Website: home-depot
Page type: order-tracking
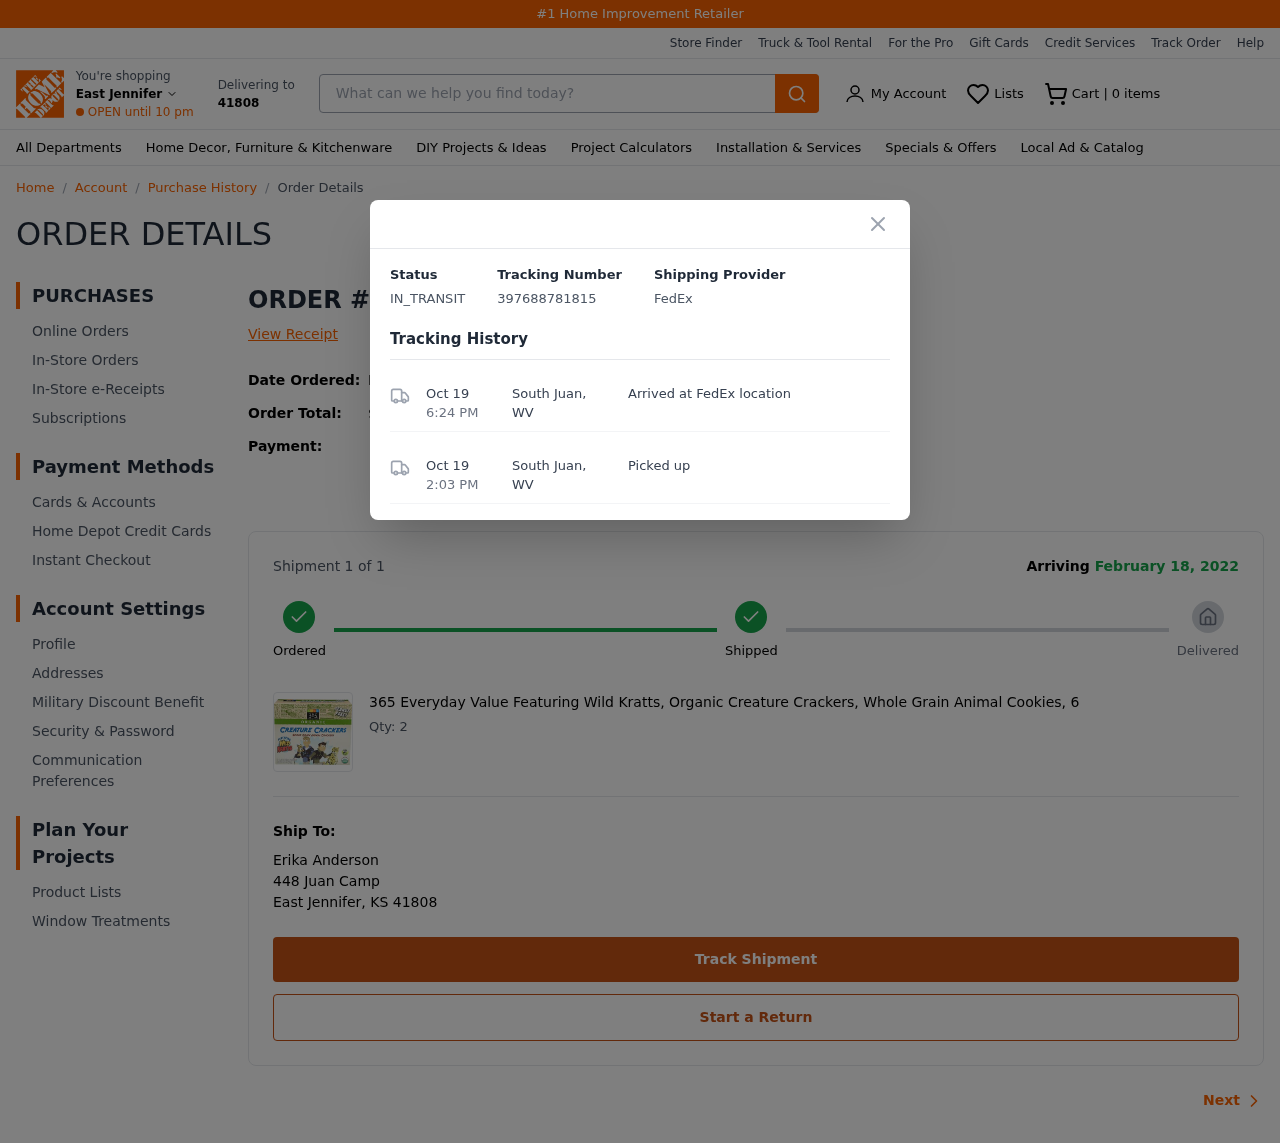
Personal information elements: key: PII_CARD_LAST4
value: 7385
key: PII_CITY
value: East Jennifer
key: PII_CITY_STATE_ZIP
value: East Jennifer, KS 41808
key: PII_FULLNAME
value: Erika Anderson
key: PII_POSTCODE
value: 41808
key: PII_STREET
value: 448 Juan Camp
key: PII_CITY_STATE2
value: South Juan, WV
Product elements: key: PRODUCT1_NAME
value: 365 Everyday Value Featuring Wild Kratts, Organic Creature Crackers, Whole Grain Animal Cookies,  6
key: PRODUCT1_QUANTITY
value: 2
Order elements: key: ORDER_NUM_ITEMS
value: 0
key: ORDER_ID
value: #AF480063190
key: ORDER_DATE
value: February 11, 2022
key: ORDER_TOTAL
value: $11.88
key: ORDER_SUBTOTAL
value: $10.98
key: ORDER_SHIPPING_COST
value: FREE
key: ORDER_TAX
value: $0.90
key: ORDER_NUM_ITEMS
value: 1
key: ORDER_DELIVERY_DATE
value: February 18, 2022
Search elements: key: HEADER_SEARCH
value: What can we help you find today?
Other elements: key: TRACKING_NUMBER
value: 397688781815
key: TRACKING_DATE1
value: Oct 19
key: TRACKING_TIME1
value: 6:24 PM
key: TRACKING_DATE2
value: Oct 19
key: TRACKING_TIME2
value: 2:03 PM